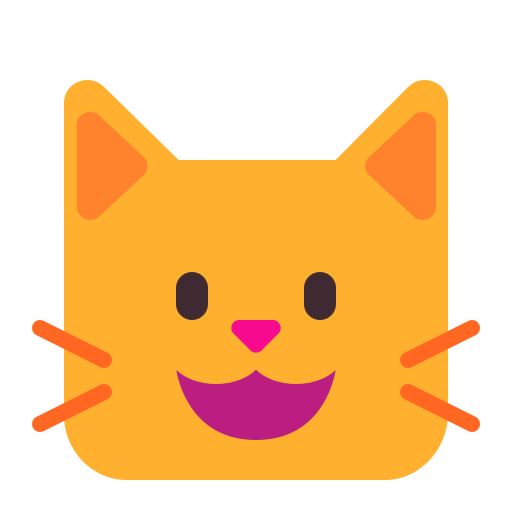
cat face flat